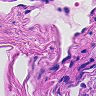
Metastatic tissue present: no